Aerial crown-view tile of a tropical tree (Barro Colorado Island, Panama), acquired 20250915:
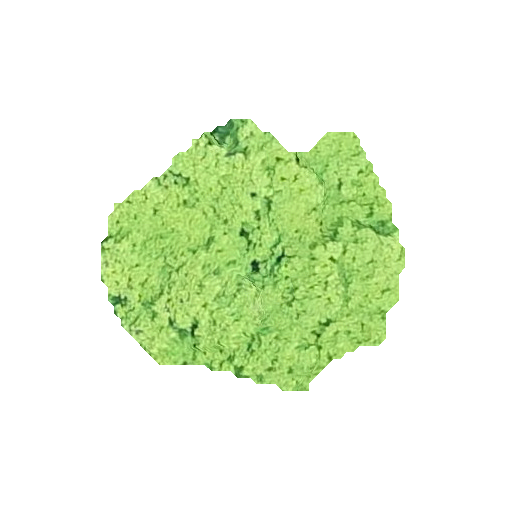
Species: Tachigali panamensis
GBIF accepted scientific name: Tachigali panamensis
Crown area: 85.585 m²